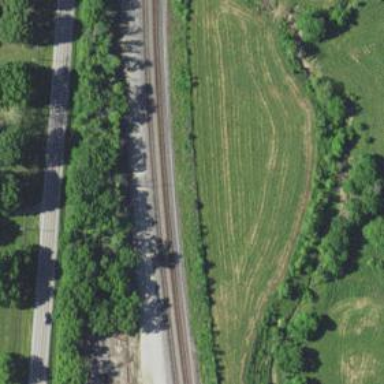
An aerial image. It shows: Railway siding with rails.